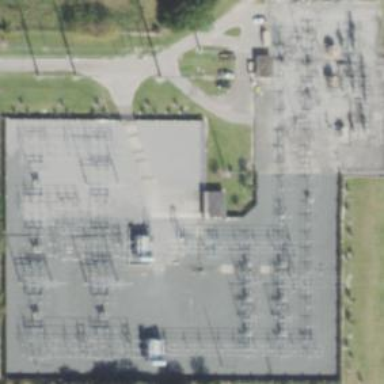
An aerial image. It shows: Fence surrounds transmission level power substation.